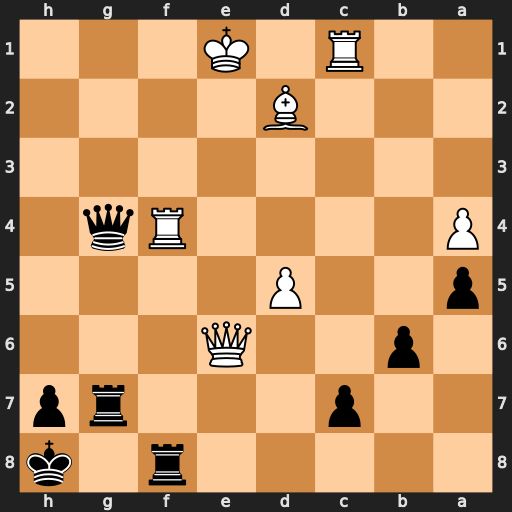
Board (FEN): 5r1k/2p3rp/1p2Q3/p2P4/P4Rq1/8/3B4/2R1K3
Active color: b
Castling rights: -
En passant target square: -
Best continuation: Qg1+ Ke2 Rg2+ Kd3 Rxd2+